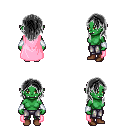
a pixel art fantasy rpg character, female body template, orc, green skin, pink cape, metal pants, gray long hairstyle, white cloth bracers, brown shoes, four views (front, back, left, right), 2x2 character sprite sheet, small pixel art, hard edges, no anti-aliasing